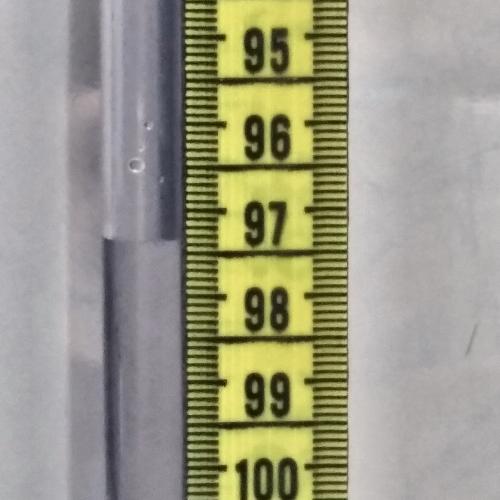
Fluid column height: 97.3 cm